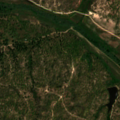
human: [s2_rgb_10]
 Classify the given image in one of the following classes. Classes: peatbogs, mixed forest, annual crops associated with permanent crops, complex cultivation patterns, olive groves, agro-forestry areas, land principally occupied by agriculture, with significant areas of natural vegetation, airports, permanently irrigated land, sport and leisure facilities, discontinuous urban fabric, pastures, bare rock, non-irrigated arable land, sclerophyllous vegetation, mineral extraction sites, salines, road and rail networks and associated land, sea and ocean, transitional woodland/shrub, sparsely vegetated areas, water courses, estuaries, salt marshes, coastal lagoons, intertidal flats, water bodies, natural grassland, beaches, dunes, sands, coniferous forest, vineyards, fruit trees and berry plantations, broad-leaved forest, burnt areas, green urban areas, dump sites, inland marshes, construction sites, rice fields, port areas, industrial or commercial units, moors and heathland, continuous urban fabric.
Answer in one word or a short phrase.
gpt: non-irrigated arable land, agro-forestry areas, broad-leaved forest, mixed forest, transitional woodland/shrub